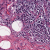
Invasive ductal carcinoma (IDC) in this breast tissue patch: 0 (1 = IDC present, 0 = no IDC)